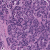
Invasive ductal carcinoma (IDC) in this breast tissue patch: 1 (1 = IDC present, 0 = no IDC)